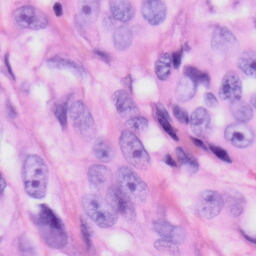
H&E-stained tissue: Skin